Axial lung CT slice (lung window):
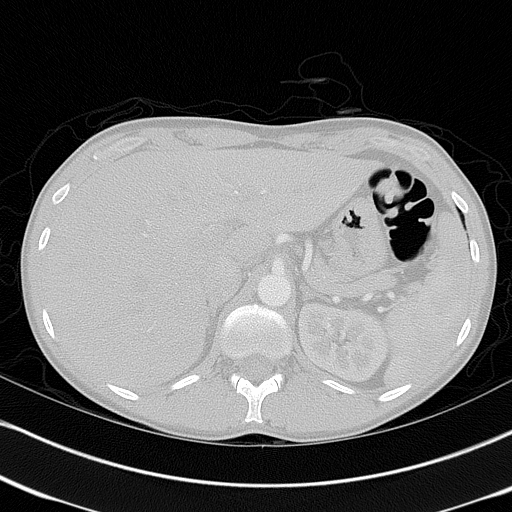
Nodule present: no